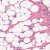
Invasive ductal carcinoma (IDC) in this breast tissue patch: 0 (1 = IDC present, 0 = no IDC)